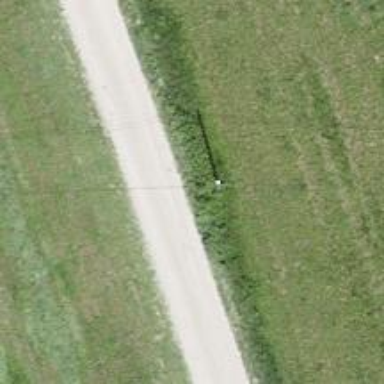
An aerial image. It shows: Power pole.